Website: walmart
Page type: account-selection
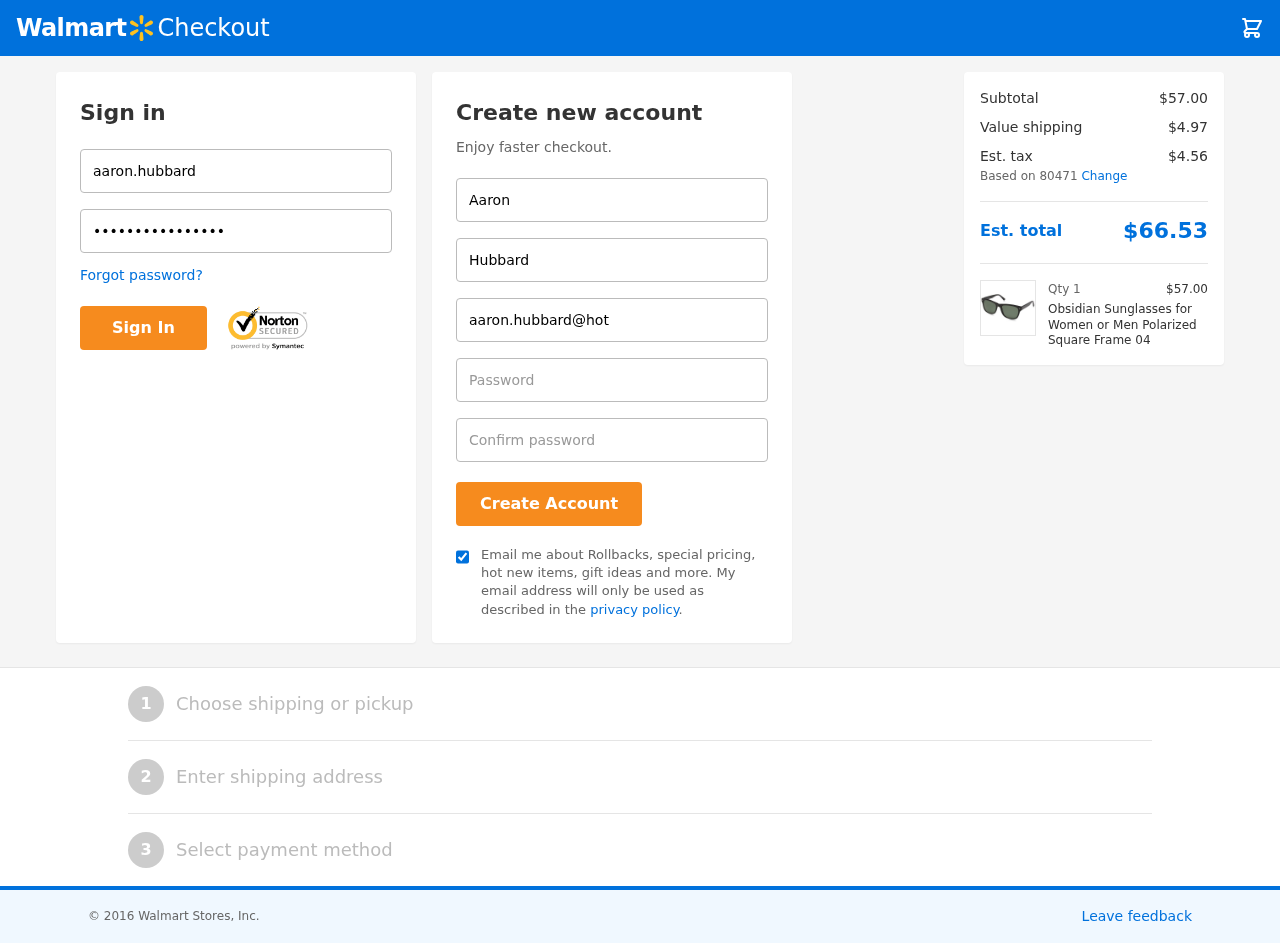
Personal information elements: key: PII_EMAIL
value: aaron.hubbard@hotmail.com
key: PII_FIRSTNAME
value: Aaron
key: PII_LASTNAME
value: Hubbard
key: PII_LOGIN_USERNAME
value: aaron.hubbard
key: PII_POSTCODE
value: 80471
Product elements: key: PRODUCT1_NAME
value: Obsidian Sunglasses for Women or Men Polarized Square Frame 04
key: PRODUCT1_PRICE
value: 57
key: PRODUCT1_QUANTITY
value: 1
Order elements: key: ORDER_SUBTOTAL
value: $57.00
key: ORDER_SHIPPING_COST
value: $4.97
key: ORDER_TAX
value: $4.56
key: ORDER_TOTAL
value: $66.53